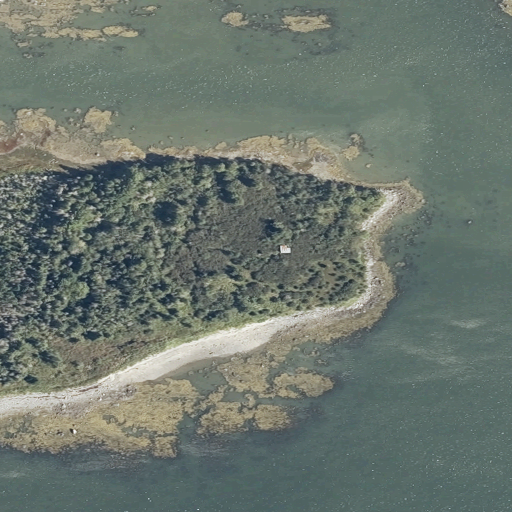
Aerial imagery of cape in Maine named Bare Point containing open water, herbaceous wetlands, deciduous forest, evergreen forest, grassland, woody wetlands, and open development